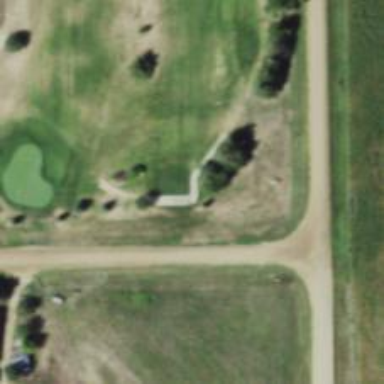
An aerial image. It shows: Path designated for golf carts.